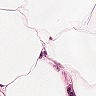
Metastatic tissue present: no